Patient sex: M
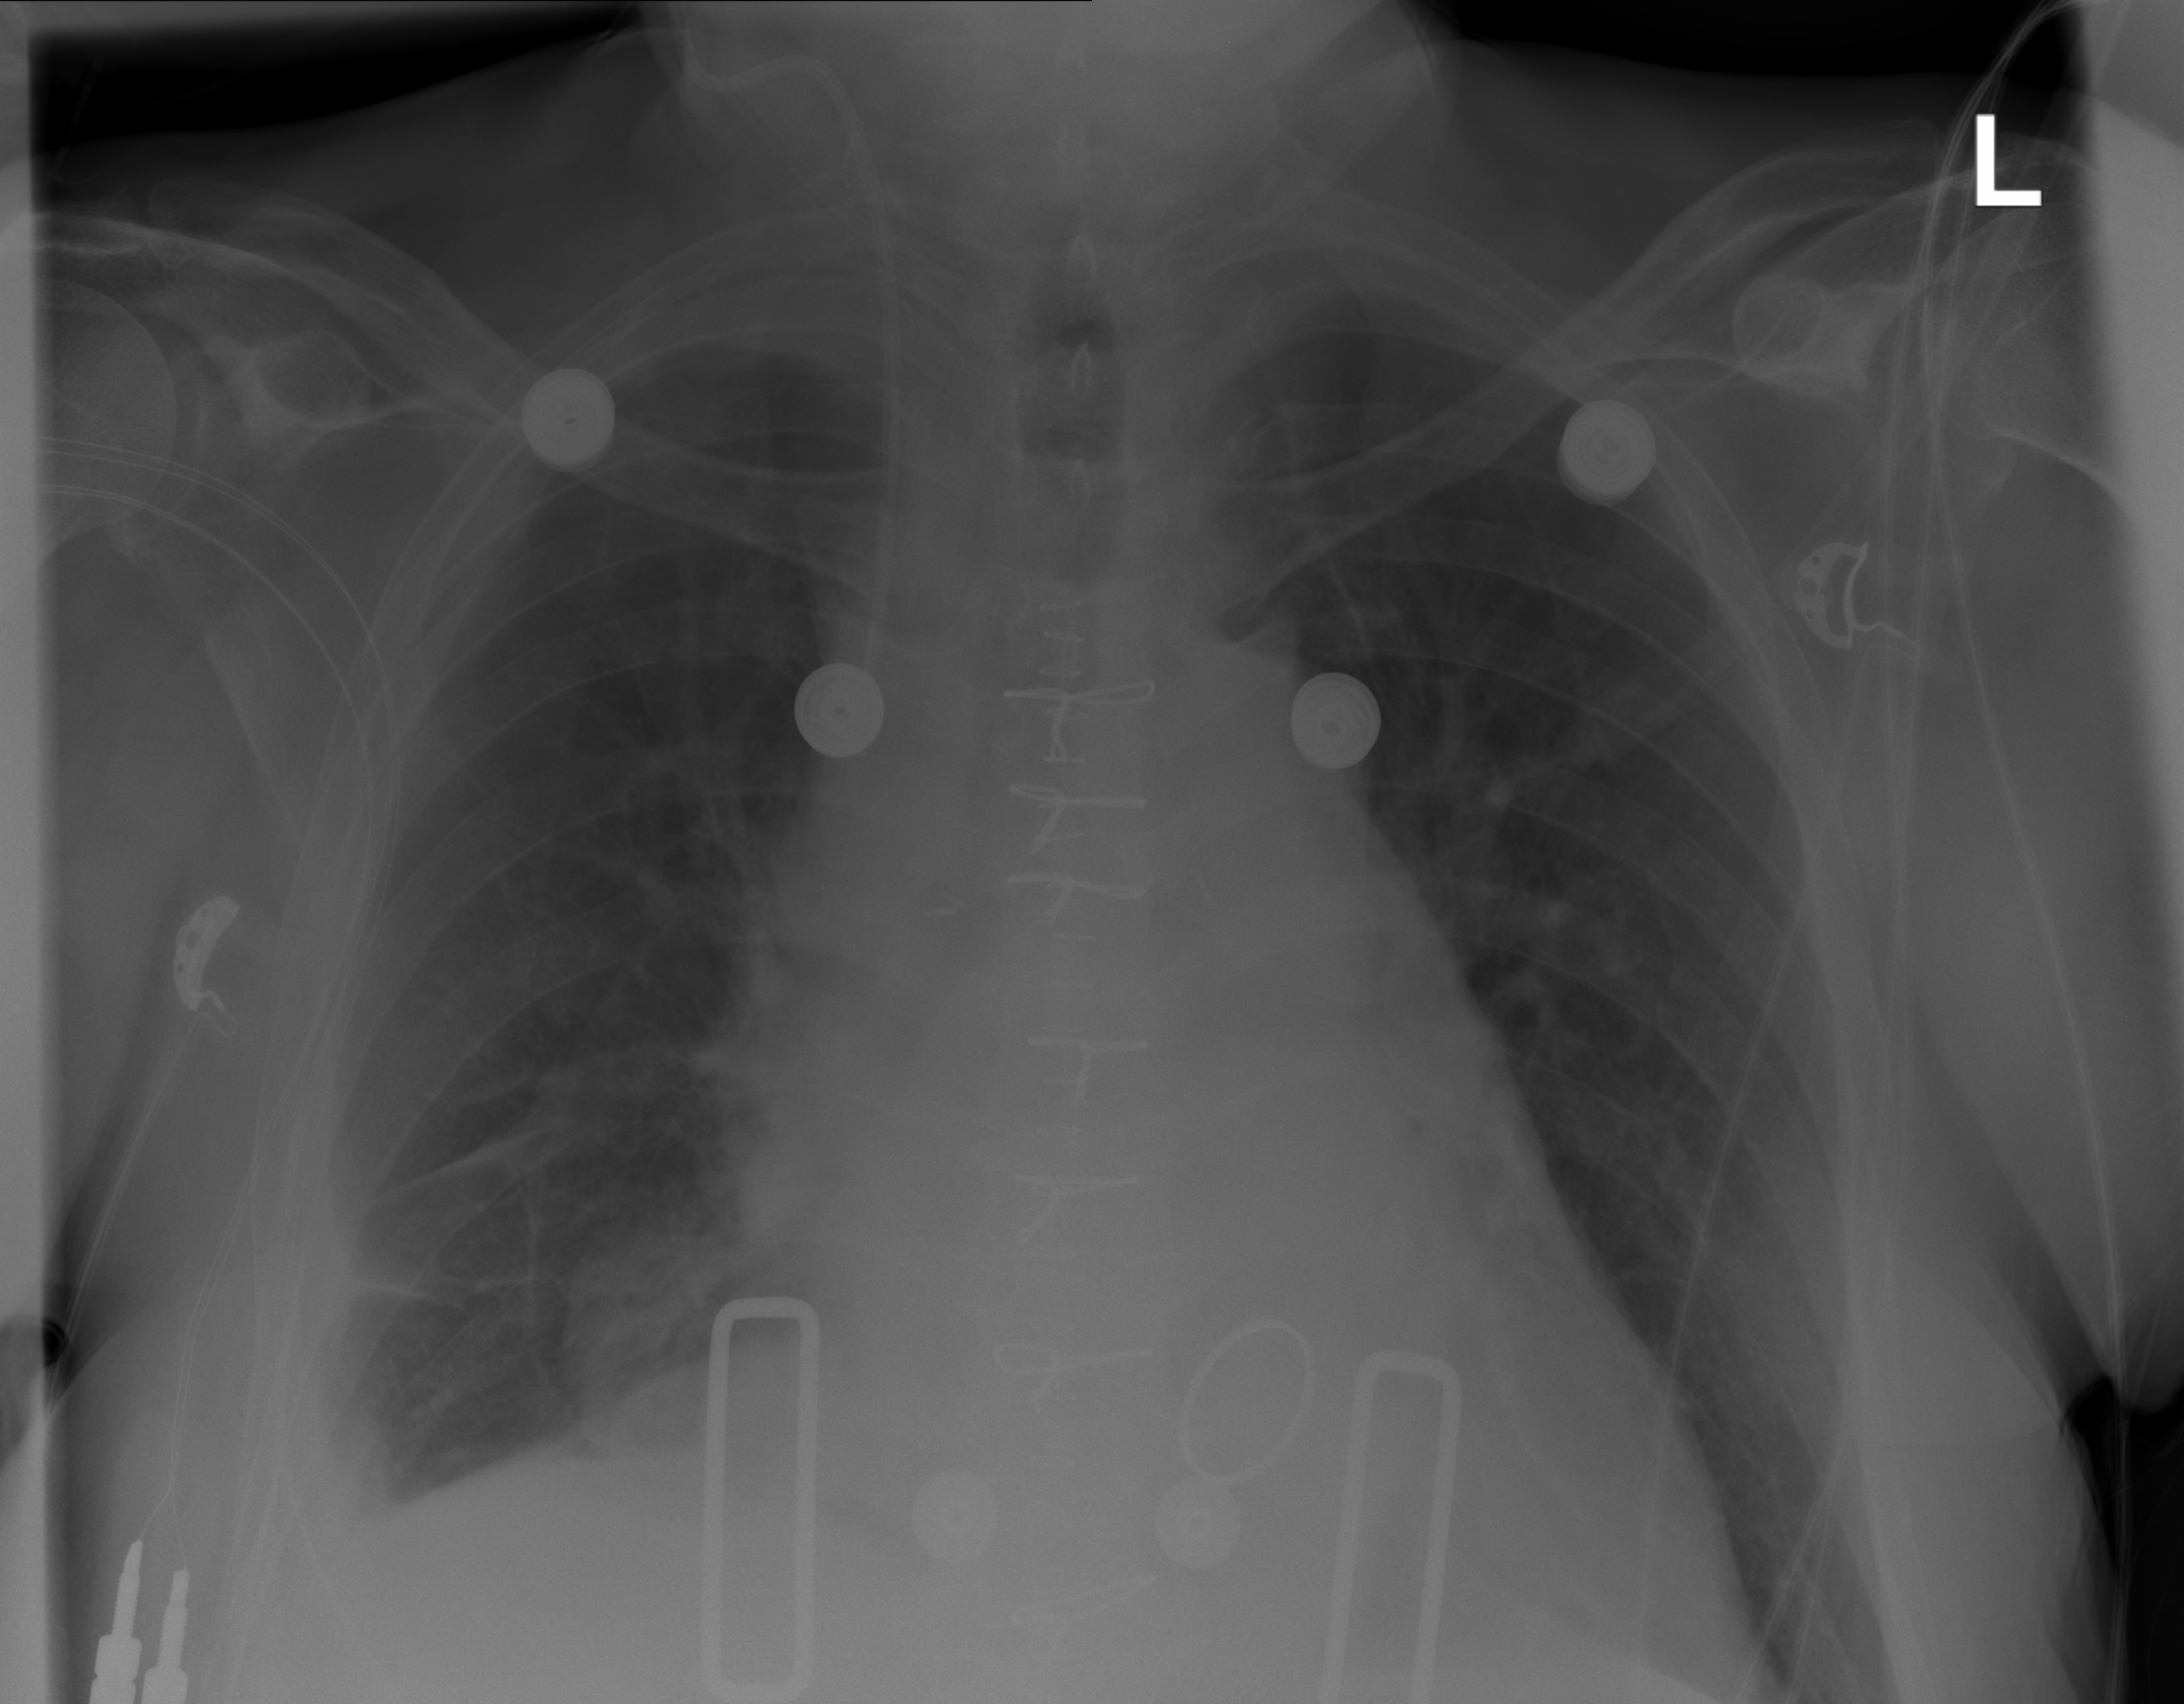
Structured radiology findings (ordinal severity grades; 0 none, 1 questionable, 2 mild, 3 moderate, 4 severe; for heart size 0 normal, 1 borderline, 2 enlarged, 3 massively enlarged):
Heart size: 0
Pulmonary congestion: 0
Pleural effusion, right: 2
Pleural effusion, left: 0
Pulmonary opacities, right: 0
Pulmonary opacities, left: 0
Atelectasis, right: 2
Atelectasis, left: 0